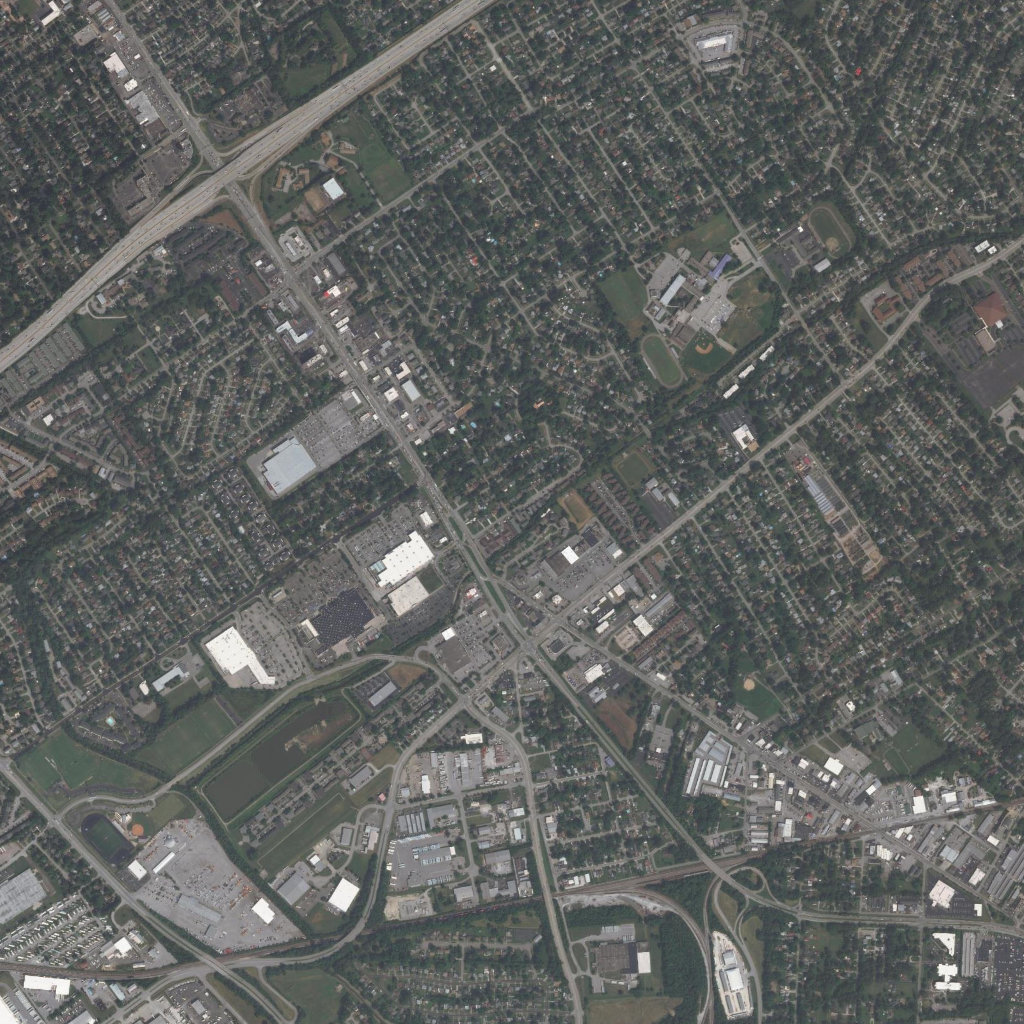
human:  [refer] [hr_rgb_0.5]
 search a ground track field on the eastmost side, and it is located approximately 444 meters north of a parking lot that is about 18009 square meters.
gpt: <box>[[61, 32, 67, 38, 0]]</box>

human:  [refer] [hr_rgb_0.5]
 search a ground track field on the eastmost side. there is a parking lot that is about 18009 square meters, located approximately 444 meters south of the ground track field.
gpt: <box>[[61, 32, 67, 38, 0]]</box>

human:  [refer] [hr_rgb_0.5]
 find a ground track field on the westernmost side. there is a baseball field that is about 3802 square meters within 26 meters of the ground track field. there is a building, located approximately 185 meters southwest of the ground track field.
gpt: <box>[[7, 79, 13, 84, 0]]</box>